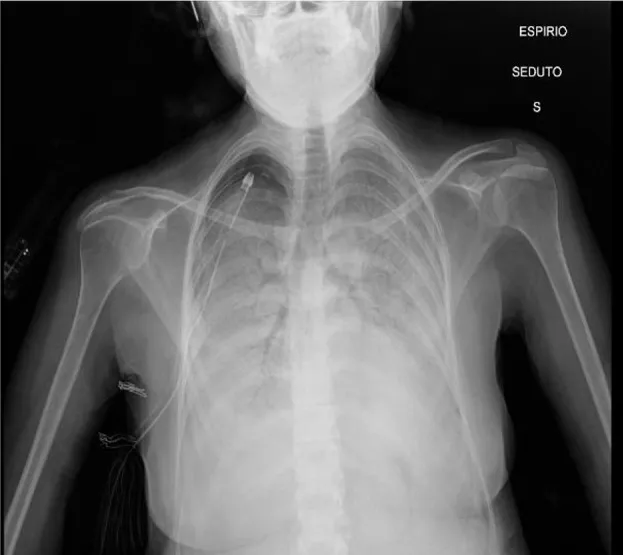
Chest X-ray on admission.
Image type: radiology (x_ray)